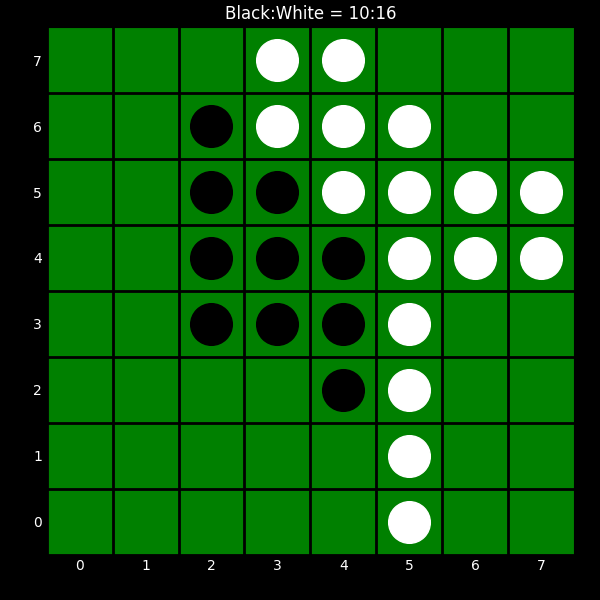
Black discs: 10
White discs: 16